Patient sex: M
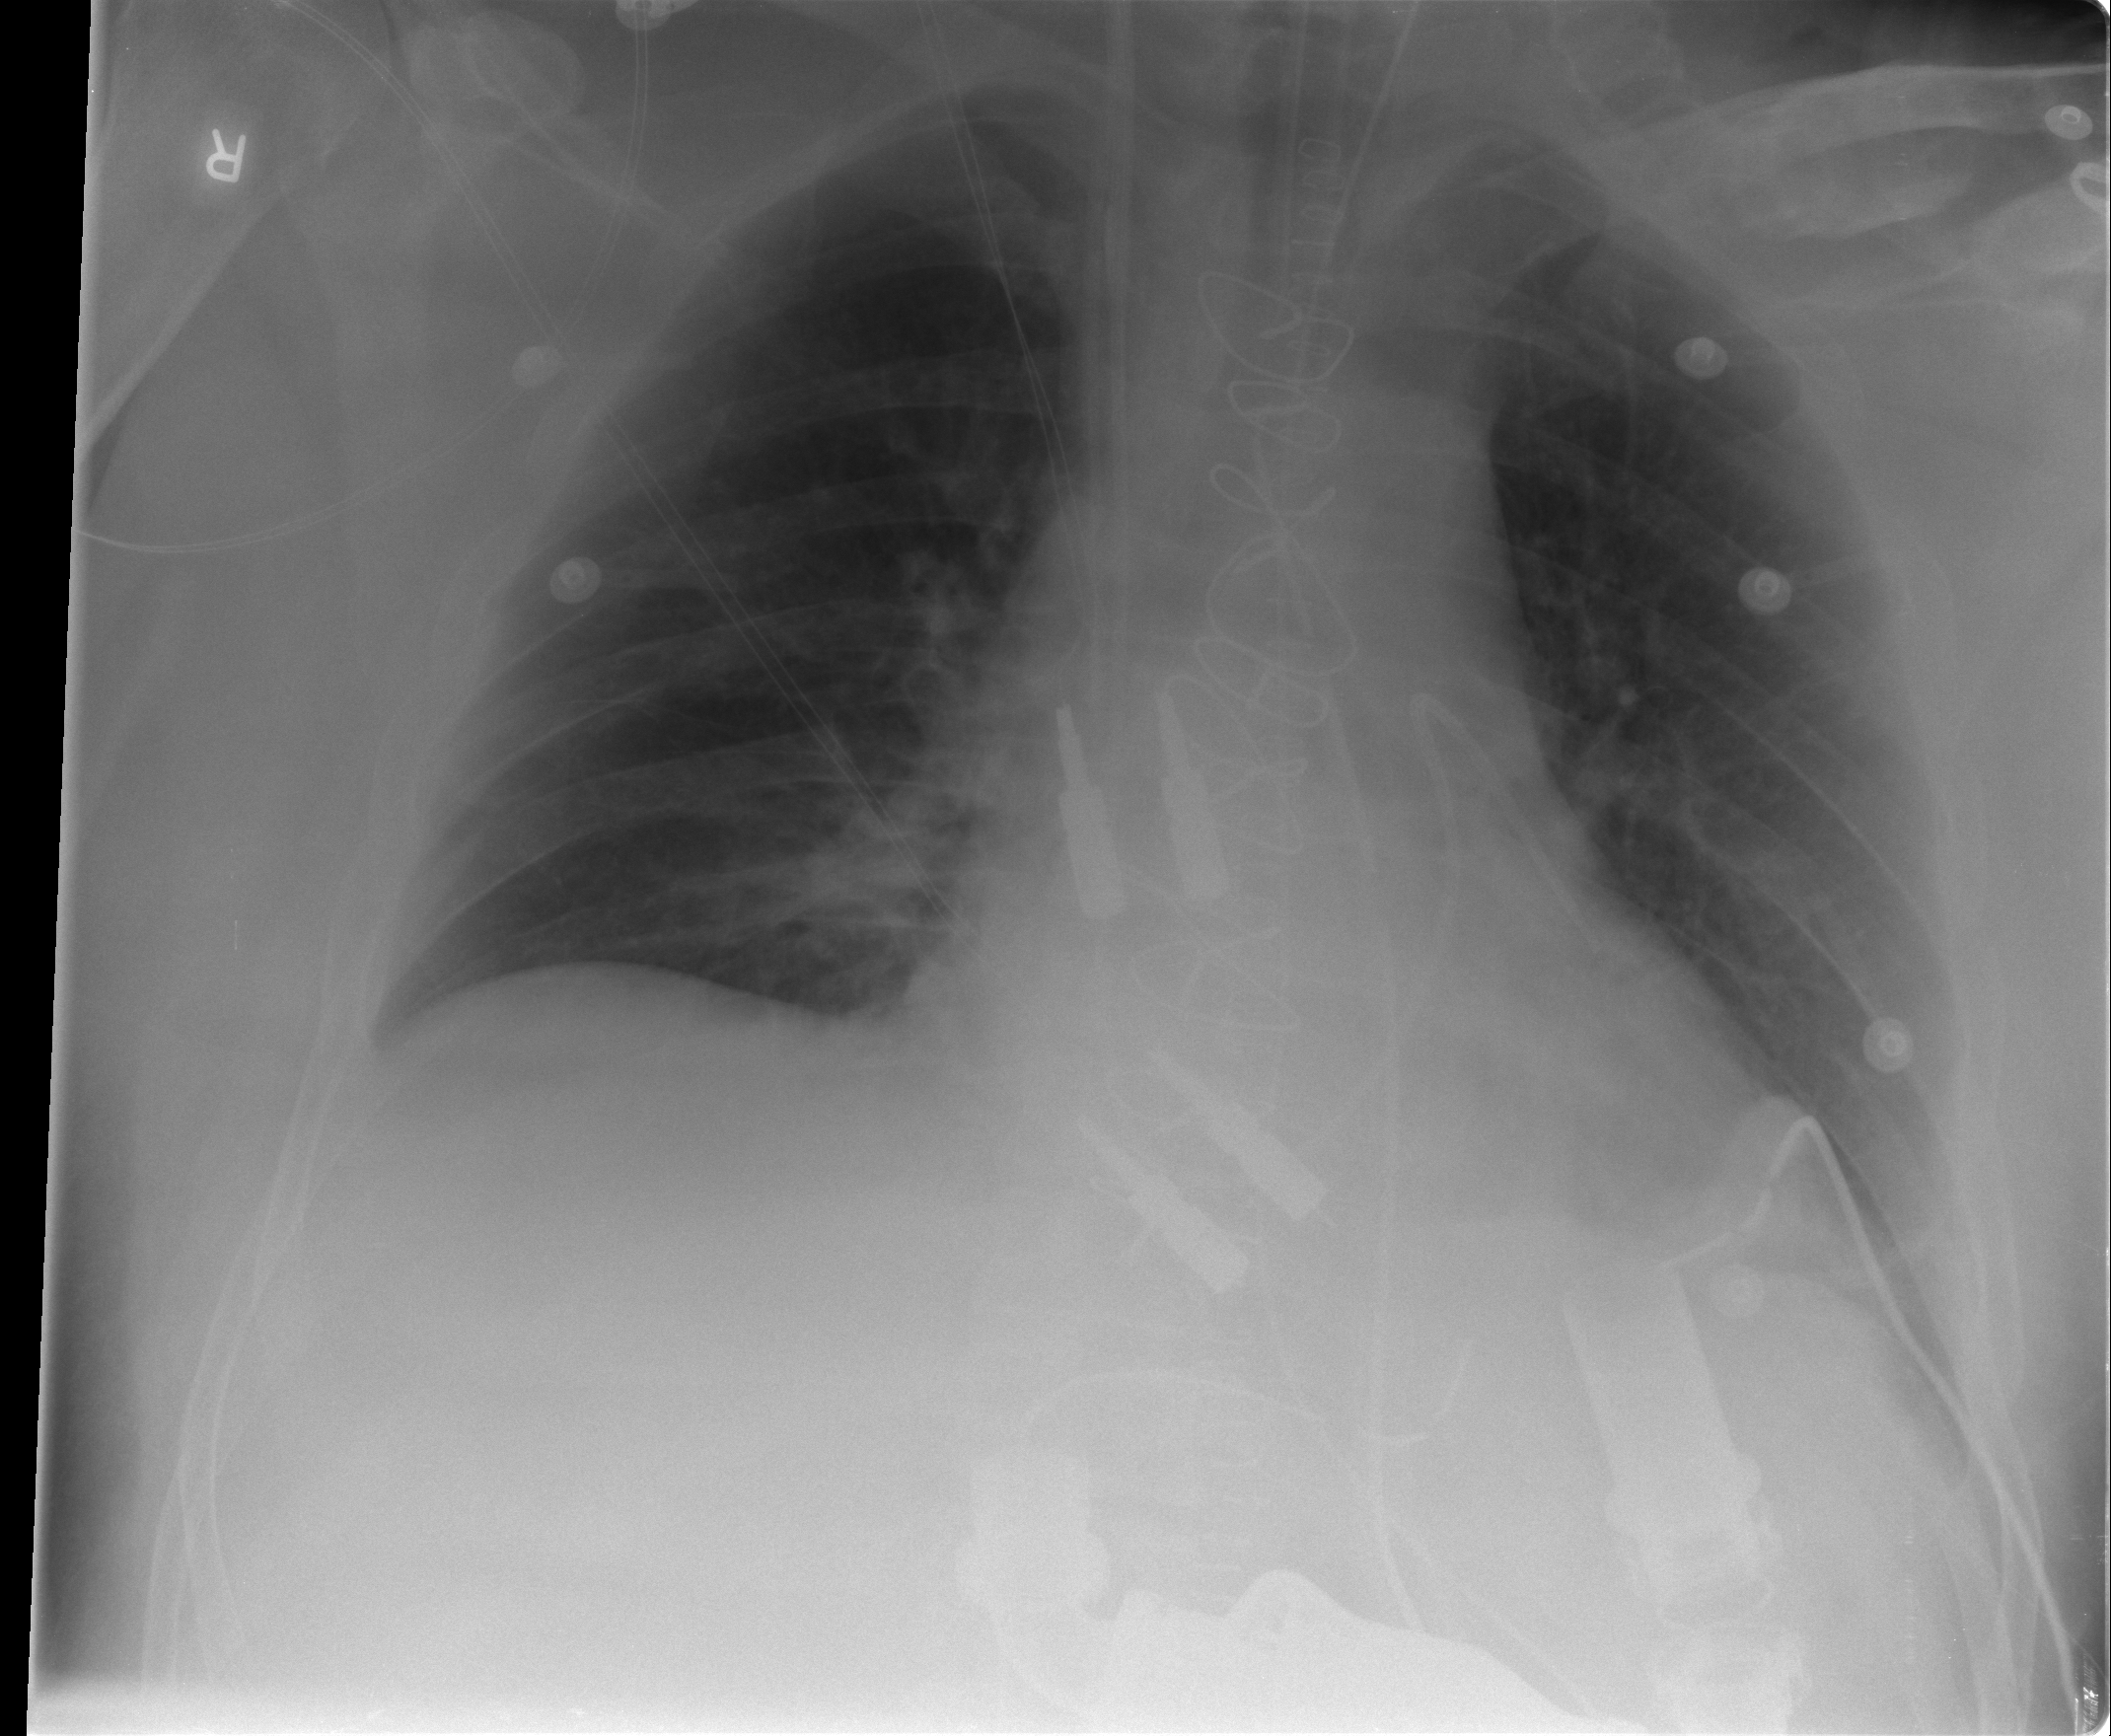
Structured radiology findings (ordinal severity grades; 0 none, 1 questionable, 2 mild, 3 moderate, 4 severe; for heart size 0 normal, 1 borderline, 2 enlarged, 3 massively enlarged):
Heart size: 2
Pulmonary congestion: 1
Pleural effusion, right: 1
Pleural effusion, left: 1
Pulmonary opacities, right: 0
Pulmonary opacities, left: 0
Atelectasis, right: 2
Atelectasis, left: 1